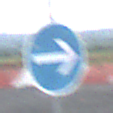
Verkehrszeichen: VorgeschriebeneFahrtrichtungHierRechts
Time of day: MorningAfternoon
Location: Outdoor (RoadRail)
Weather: PartlyCloudy
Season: NotSpecified
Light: Natural